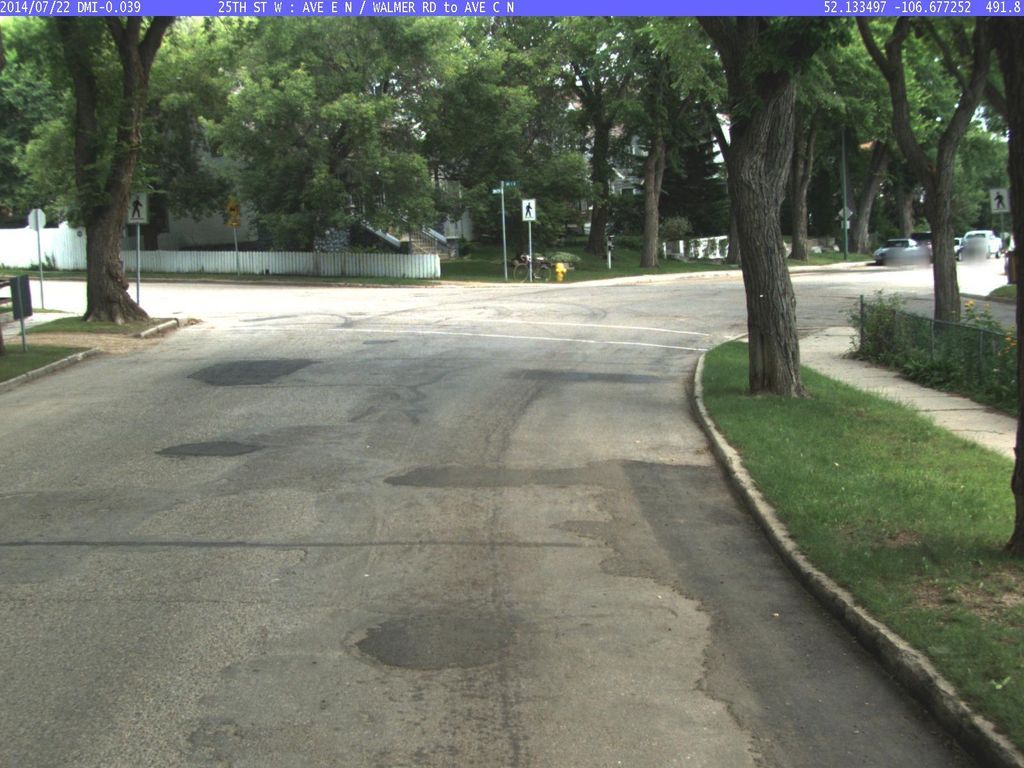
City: saskatoon